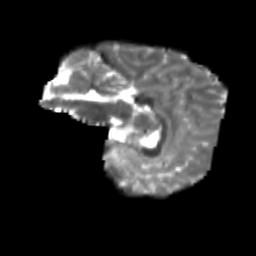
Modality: T2w
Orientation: sagittal
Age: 9
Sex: female
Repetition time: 9.512 s
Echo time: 0.089 s